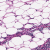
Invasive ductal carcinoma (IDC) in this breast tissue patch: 0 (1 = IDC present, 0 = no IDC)